Field crop: tomato
Growth stage: 1
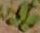
Species: solanum